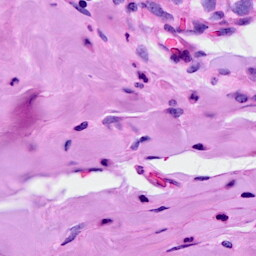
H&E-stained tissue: Breast